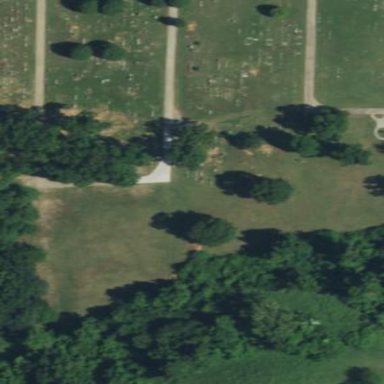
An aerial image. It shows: Cemetery.